Interaction volume radius: 5 \u00c5
Interaction volume height: 10 \u00c5
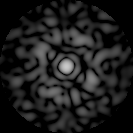
Disorder parameter: 0.7786